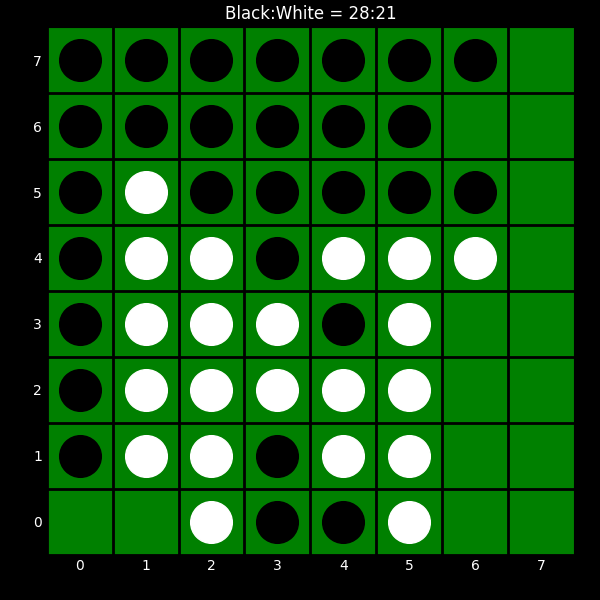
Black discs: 28
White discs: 21